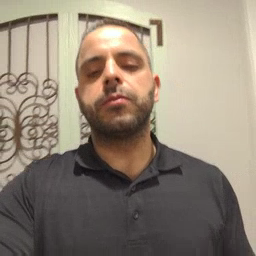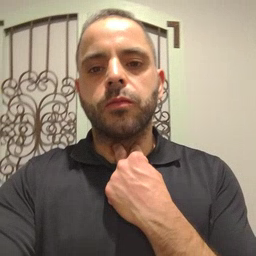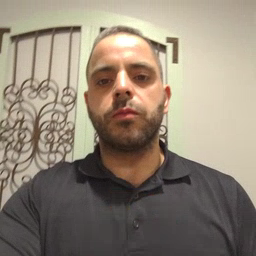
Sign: stuck